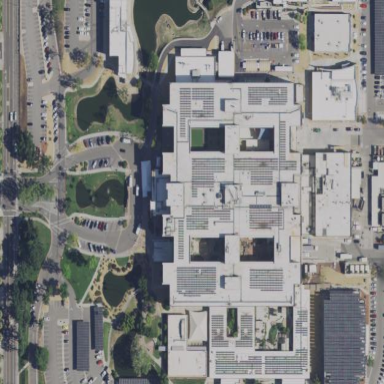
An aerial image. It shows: Healthcare facility identified as hospital.